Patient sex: F
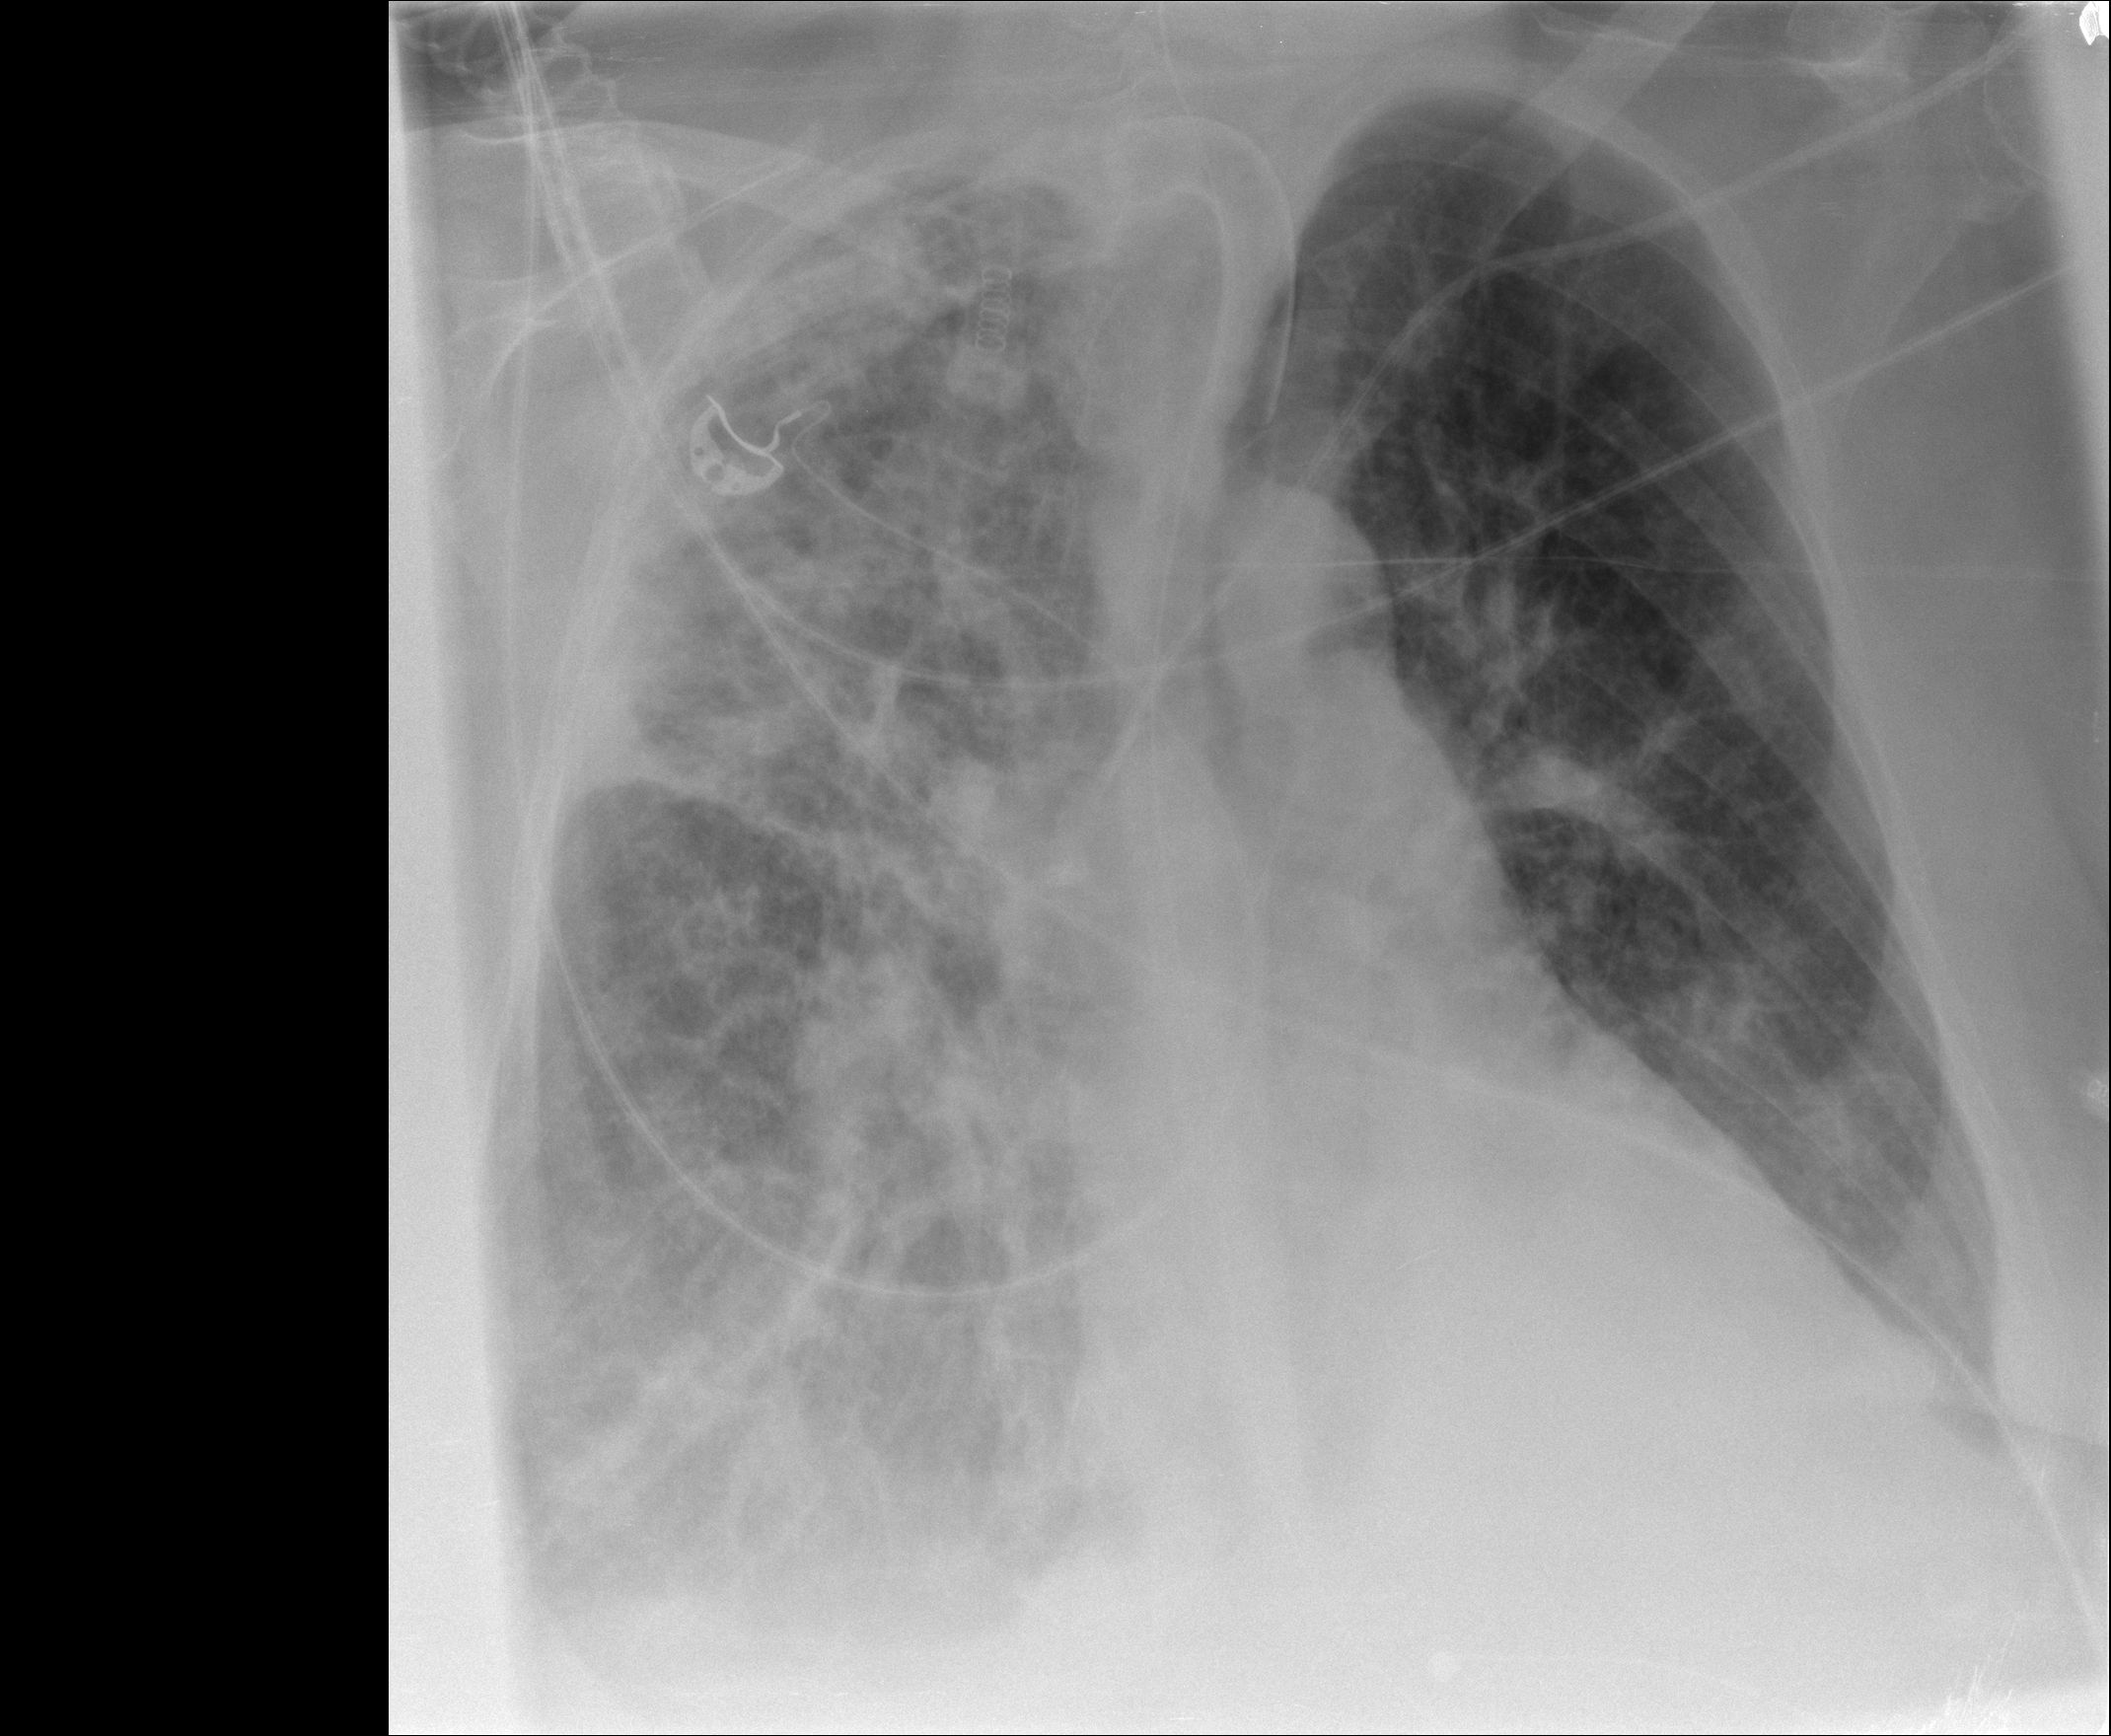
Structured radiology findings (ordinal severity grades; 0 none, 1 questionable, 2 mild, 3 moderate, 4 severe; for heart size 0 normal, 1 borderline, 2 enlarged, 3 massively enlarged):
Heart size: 0
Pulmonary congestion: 0
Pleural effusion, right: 2
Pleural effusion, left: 1
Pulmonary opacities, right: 3
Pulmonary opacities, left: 0
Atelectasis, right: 3
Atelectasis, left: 1